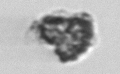
Label: Syracosphaera_pulchra